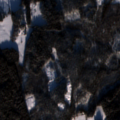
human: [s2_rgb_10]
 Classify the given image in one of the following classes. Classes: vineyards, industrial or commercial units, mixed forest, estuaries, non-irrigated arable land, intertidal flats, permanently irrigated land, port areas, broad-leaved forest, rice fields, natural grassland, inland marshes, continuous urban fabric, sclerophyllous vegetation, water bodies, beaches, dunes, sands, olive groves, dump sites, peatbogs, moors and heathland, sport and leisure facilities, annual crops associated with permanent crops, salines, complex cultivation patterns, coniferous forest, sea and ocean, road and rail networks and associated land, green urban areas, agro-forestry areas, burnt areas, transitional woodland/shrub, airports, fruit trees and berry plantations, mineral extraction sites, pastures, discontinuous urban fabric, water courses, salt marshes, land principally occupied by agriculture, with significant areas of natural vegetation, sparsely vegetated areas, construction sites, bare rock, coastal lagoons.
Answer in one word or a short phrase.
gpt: land principally occupied by agriculture, with significant areas of natural vegetation, coniferous forest, mixed forest, transitional woodland/shrub